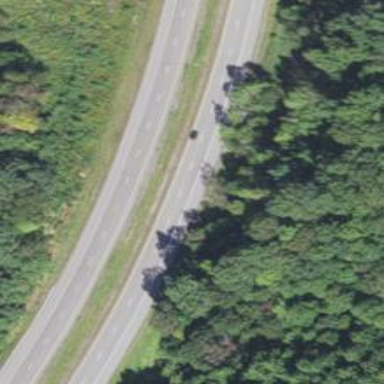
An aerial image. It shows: Trunk highway with expressway features.